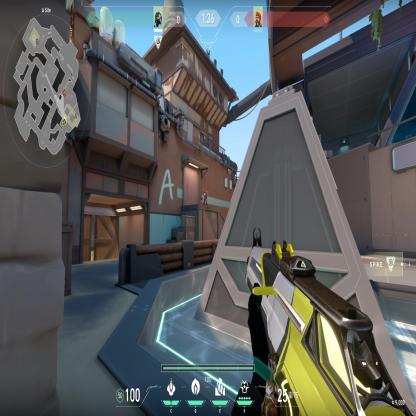
Label: enemy